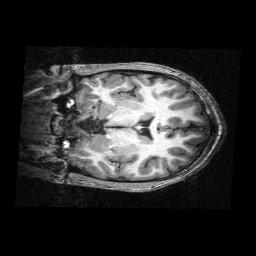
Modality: T1w
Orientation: coronal
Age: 12
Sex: female
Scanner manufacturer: siemens
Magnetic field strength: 3 T
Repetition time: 2.3 s
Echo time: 0.00336 s